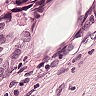
Metastatic tissue present: yes